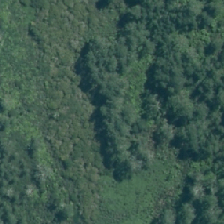
Land cover: indigenous_forest